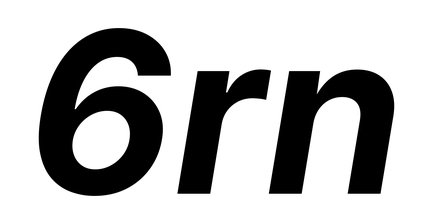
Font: Inter-Italic_Bold_Italic